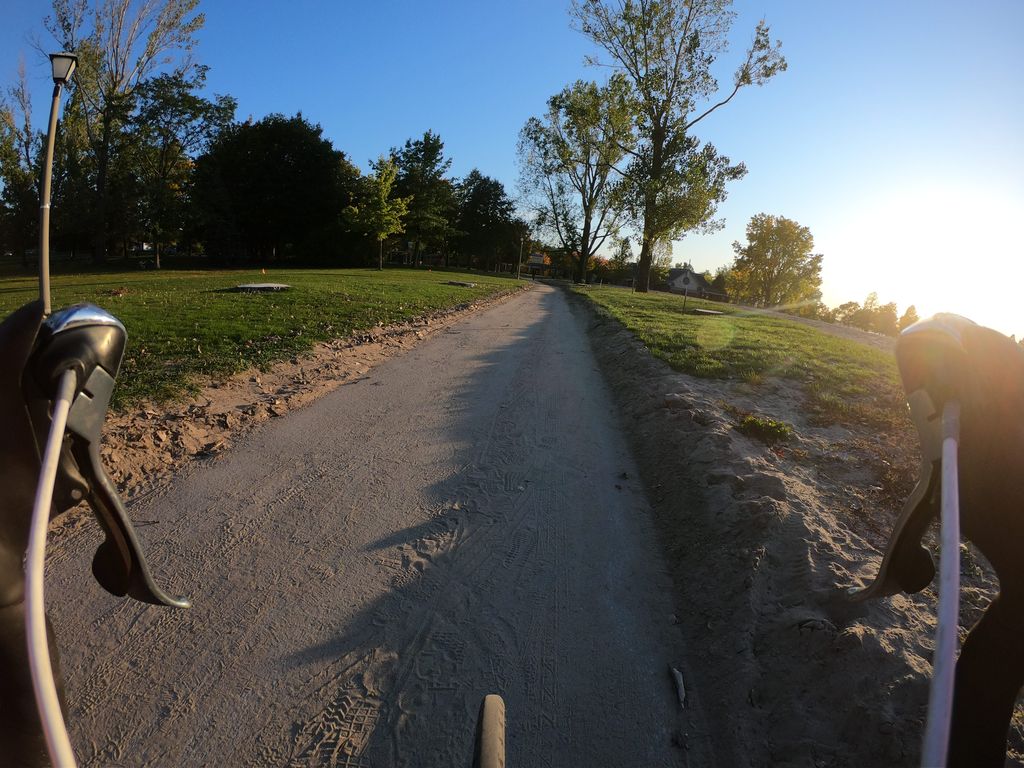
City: ottawa-gatineau